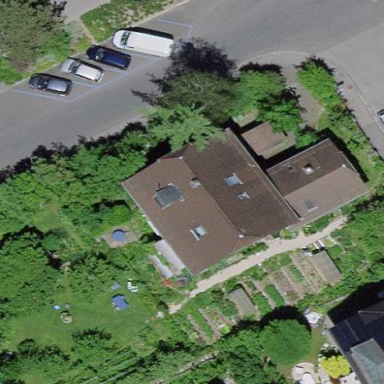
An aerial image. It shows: Residential building.